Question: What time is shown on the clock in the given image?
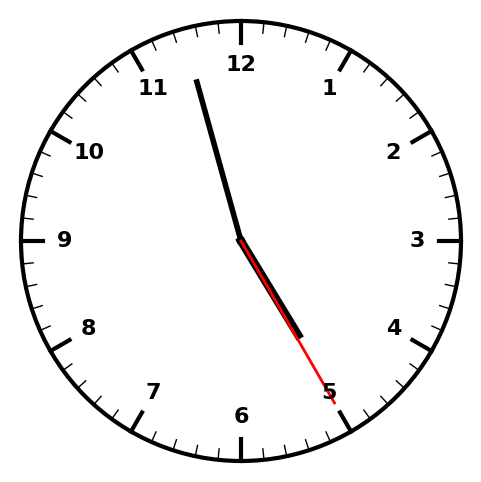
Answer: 04:57:25